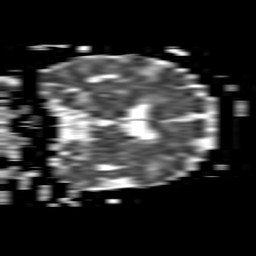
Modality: ADC
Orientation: coronal
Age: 78
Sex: female
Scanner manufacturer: philips
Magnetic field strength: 1.5 T
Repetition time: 3.393 s
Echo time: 0.06922 s